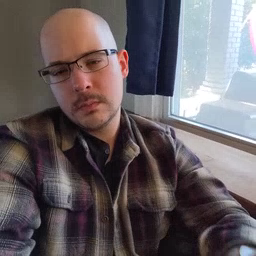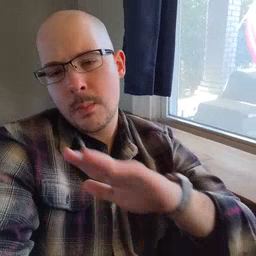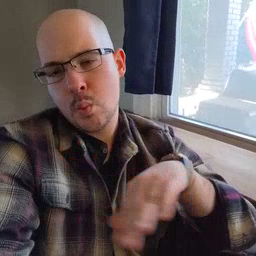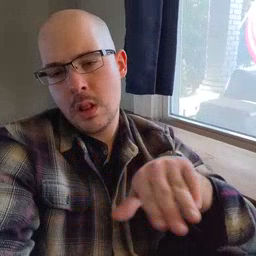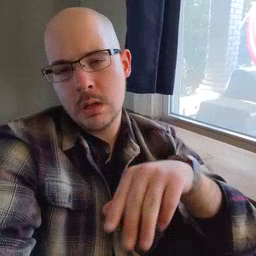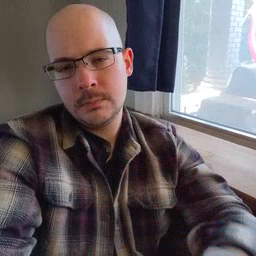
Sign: pool